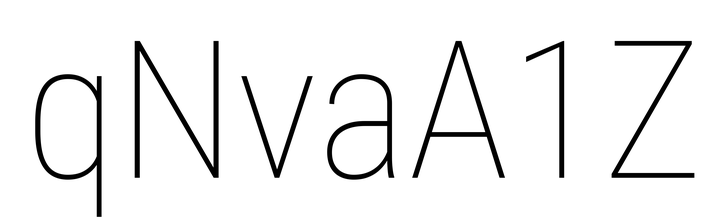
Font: Roboto_Condensed_Thin